Interaction volume radius: 10 \u00c5
Interaction volume height: 40 \u00c5
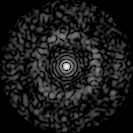
Disorder parameter: 0.8313